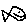
Label: fish